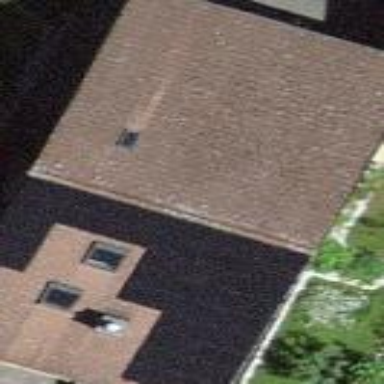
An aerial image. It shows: Simple house.